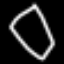
Label: diamond